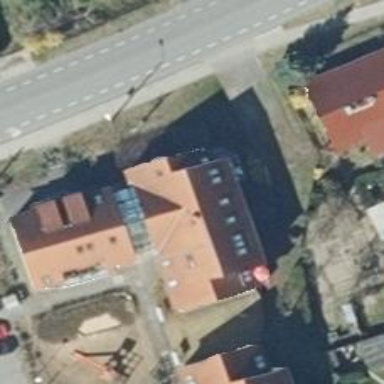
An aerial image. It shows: Terrace building.